Interaction volume radius: 5 \u00c5
Interaction volume height: 10 \u00c5
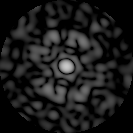
Disorder parameter: 0.8062